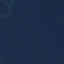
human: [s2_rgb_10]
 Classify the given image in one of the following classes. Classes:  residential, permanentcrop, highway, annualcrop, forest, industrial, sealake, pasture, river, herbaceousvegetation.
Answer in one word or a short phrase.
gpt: SeaLake